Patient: sex F, age 37
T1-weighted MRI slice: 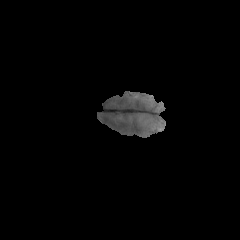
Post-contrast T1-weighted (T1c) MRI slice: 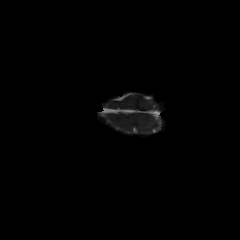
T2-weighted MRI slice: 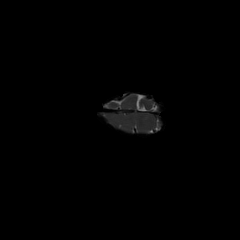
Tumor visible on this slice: no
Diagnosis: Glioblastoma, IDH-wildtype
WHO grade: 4